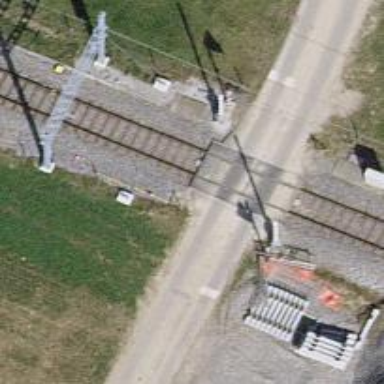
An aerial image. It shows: Single railway track with electrified contact line.